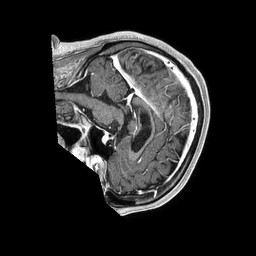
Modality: T1w
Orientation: sagittal
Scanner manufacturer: philips
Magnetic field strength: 1.5 T
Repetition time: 0.007838 s
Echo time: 0.003642 s